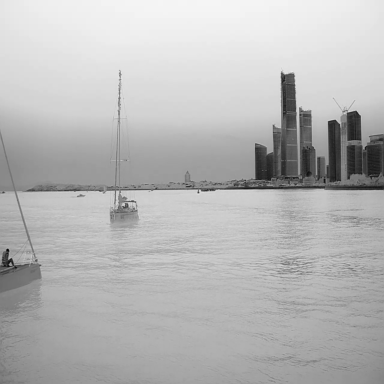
There is a container_ship in the infrared image.